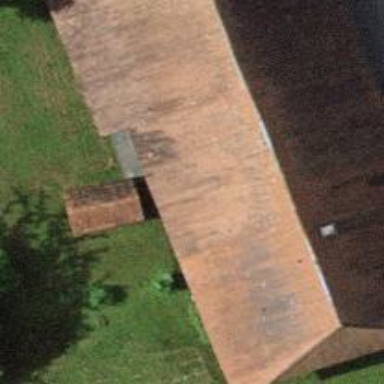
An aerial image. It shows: Farm building.